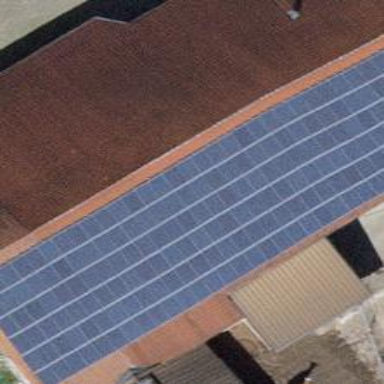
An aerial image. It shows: Solar power generator.